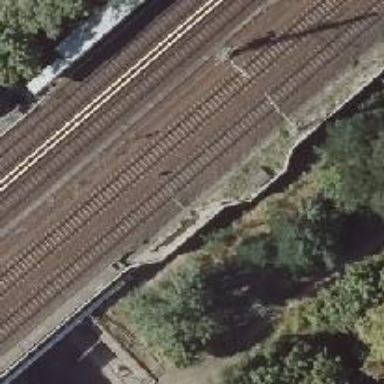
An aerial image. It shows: Railway signal.